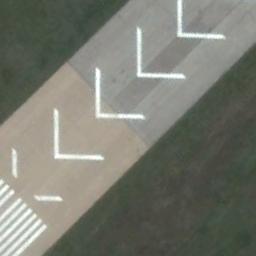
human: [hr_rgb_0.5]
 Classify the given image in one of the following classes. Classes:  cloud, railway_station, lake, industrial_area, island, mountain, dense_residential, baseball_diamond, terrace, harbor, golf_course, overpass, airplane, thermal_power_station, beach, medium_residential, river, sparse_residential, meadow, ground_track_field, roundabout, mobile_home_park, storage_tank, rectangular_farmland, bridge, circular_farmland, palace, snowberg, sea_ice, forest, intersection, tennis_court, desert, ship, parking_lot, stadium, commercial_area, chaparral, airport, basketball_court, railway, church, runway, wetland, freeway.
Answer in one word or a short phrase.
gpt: runway